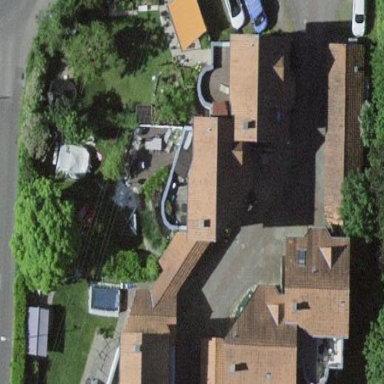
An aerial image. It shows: Terrace building.